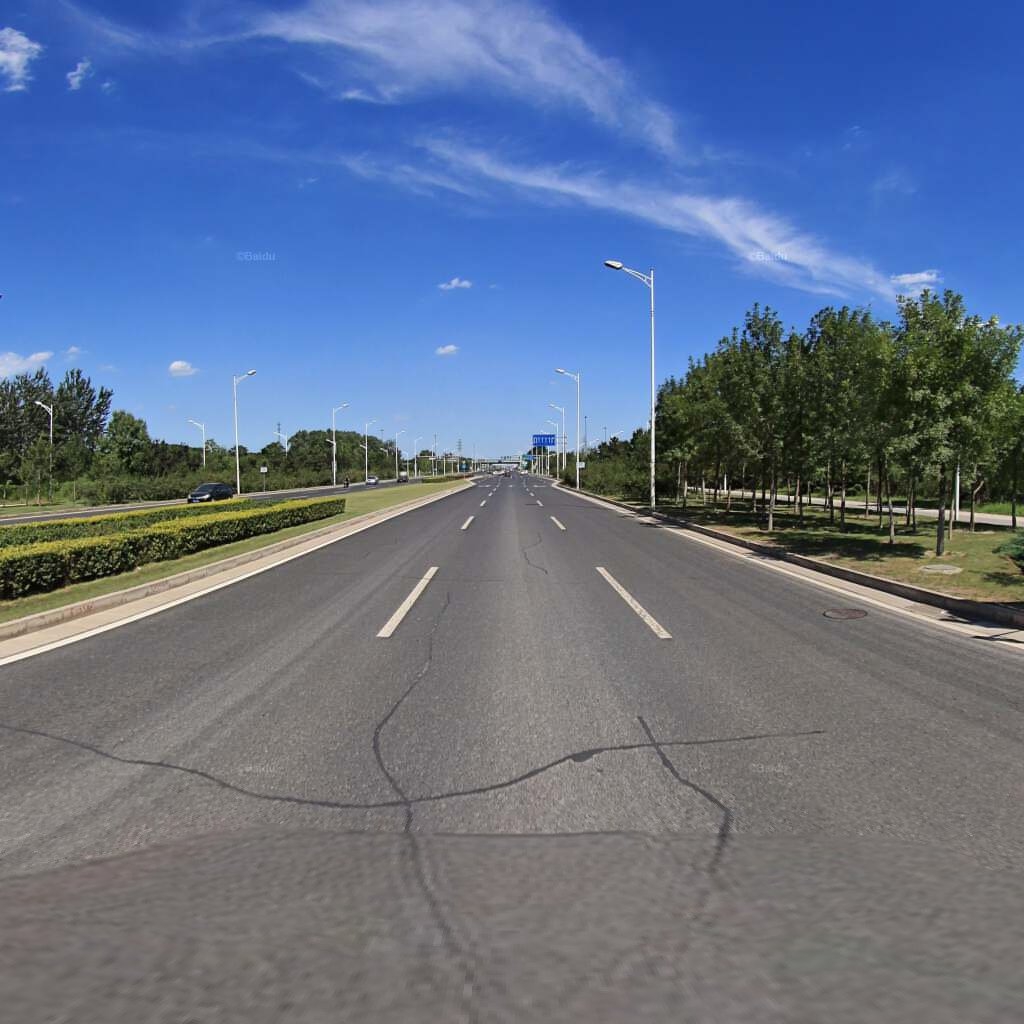
Region: Haidian
Road damage annotations: longitudinal patch, longitudinal patch, longitudinal patch, transverse patch, manhole cover